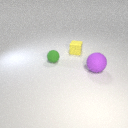
small green rubber sphere to the left of small yellow rubber cube